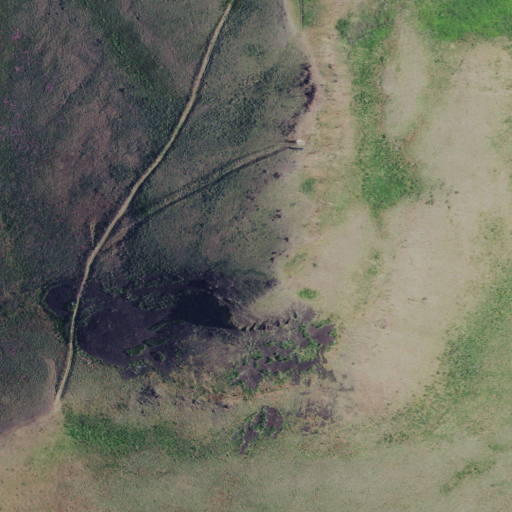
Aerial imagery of mountain in Idaho named Paide Naokwaide containing grassland, shrub, evergreen forest, and open development